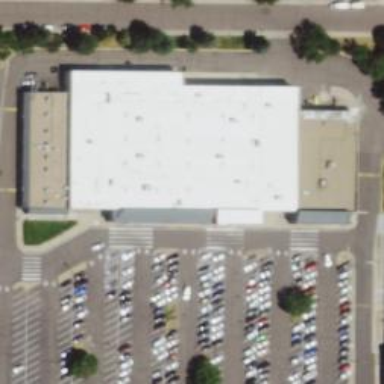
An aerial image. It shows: Parking space is available.